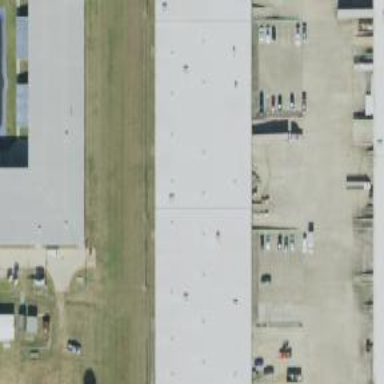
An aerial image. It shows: Warehouse building.